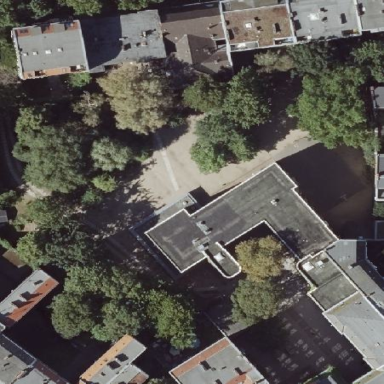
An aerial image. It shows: School building.